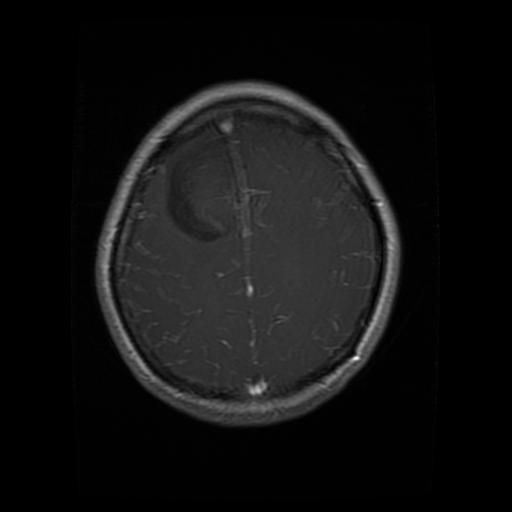
Label: glioma